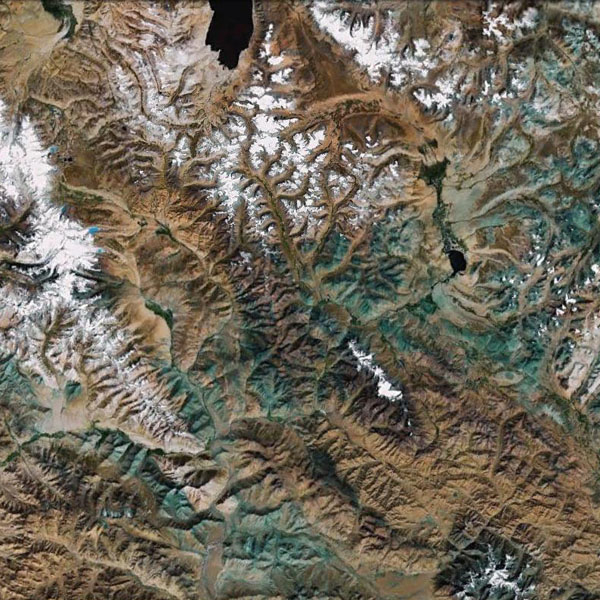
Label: Mountain